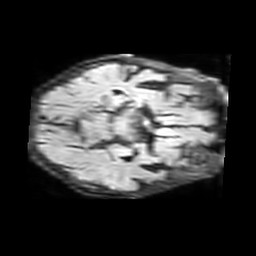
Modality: FLAIR
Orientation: axial
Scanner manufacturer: philips
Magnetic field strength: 3 T
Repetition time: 11 s
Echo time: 0.12 s